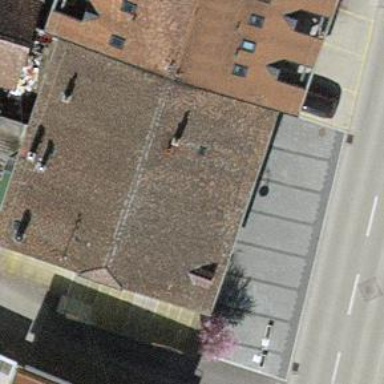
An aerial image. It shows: Restaurant.